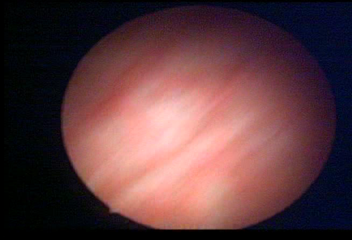
Modality: WLC
Class: Normal mucosa
Bladder cancer association: No